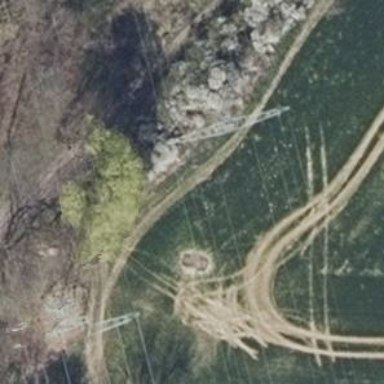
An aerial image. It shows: Power tower.